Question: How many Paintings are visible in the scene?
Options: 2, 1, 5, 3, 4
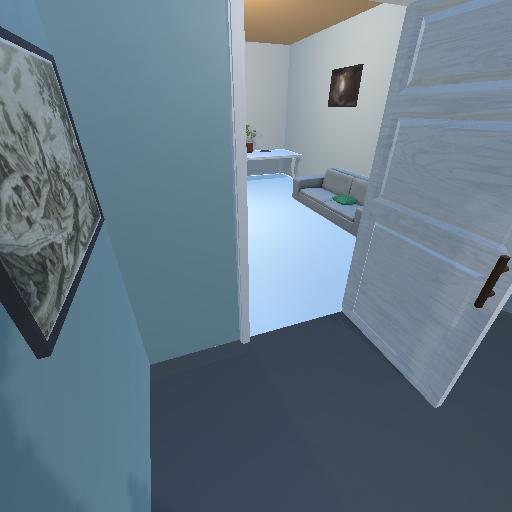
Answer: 2